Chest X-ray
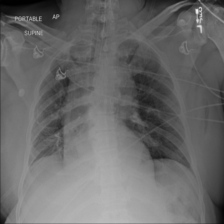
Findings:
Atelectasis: negative
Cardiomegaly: negative
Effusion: negative
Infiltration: negative
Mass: negative
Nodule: negative
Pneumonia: negative
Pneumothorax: negative
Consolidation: negative
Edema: negative
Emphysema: negative
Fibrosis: negative
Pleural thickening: negative
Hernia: negative